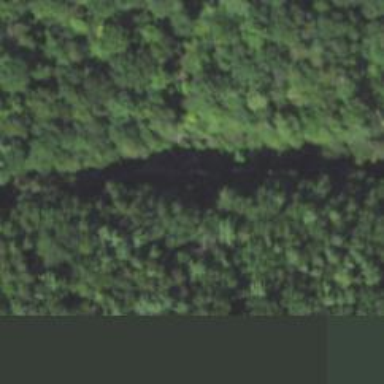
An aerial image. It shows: Path with excellent trail visibility.